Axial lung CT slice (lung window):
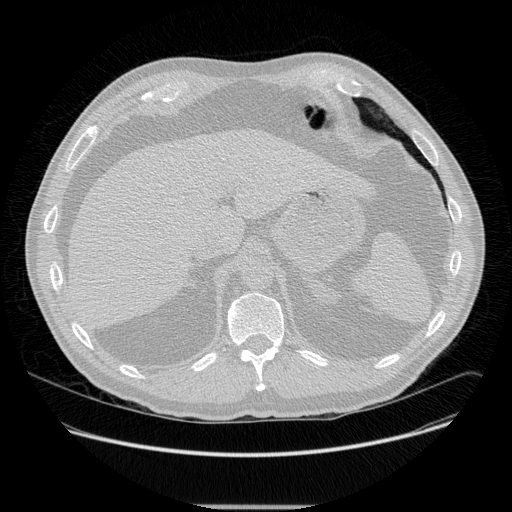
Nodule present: no